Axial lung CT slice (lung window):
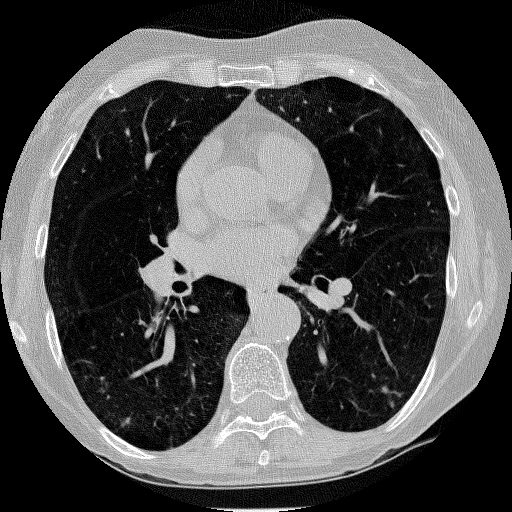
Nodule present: yes
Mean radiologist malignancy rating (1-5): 3.5